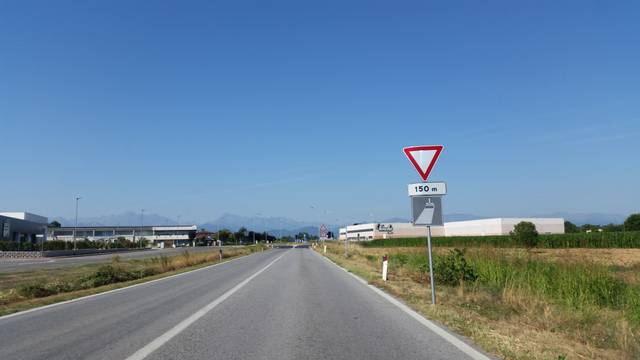
Region: Italy
Coordinates: 44.438, 7.635